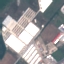
Land use / land cover: Industrial